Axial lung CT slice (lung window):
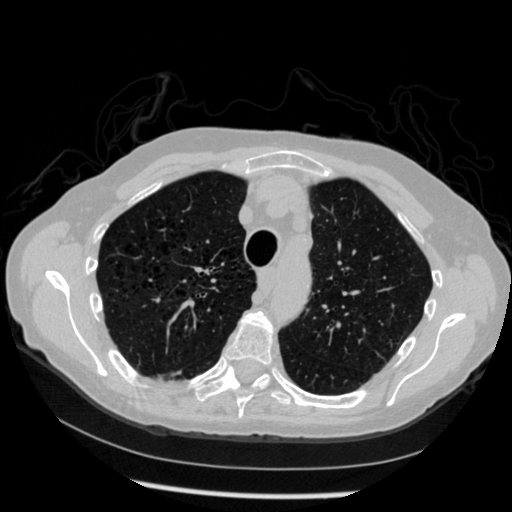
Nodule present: no